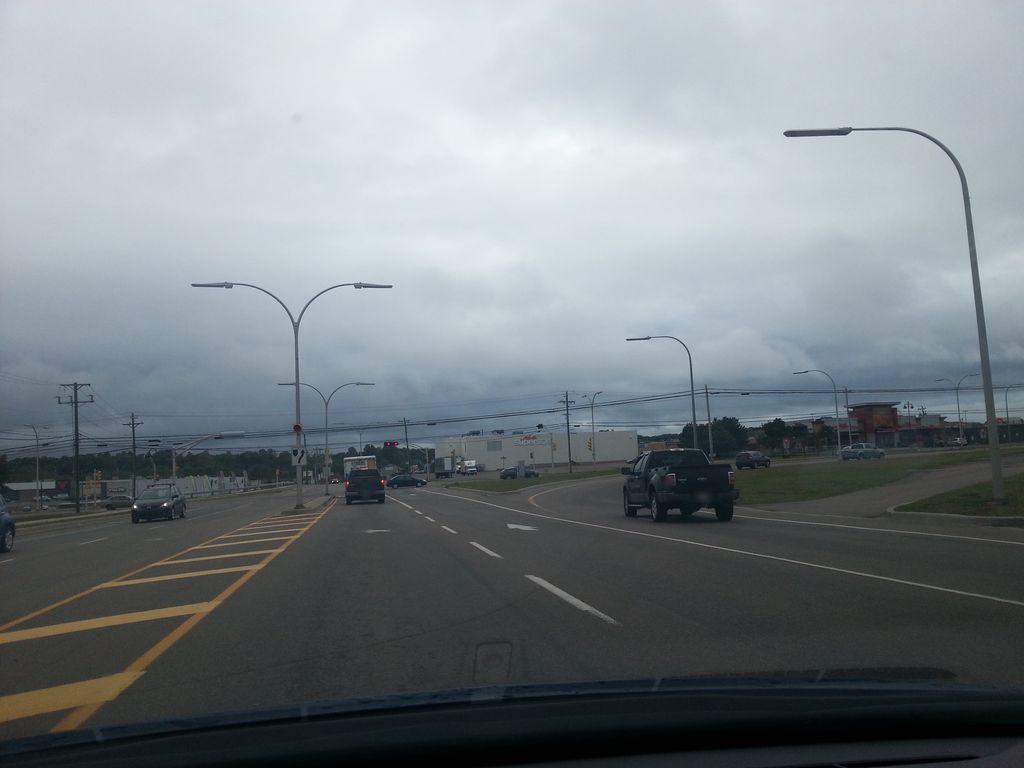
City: charlottetown